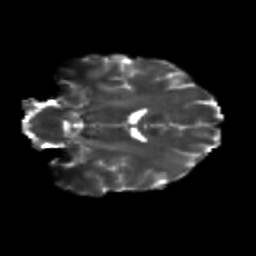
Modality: T2w
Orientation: coronal
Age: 23
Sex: male
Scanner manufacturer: siemens
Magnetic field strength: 3 T
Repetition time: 3.5 s
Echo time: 0.113 s